Question: We are doing a scheduler for heterogeneous computing.
The tasks can be identified by their deadline and their data-rate and can be regarded as a two dimensional graph. See image:

The rectangle identifies tasks to be scheduled on the GPU, and outside tasks to be scheduled on the CPU.
The problem is we want to efficiently identify the parameters for creating the best rectangle. I.e. the rectangle containing most tasks. A function determining whether or not a dot can be added to the current rectangle can be assumed present.
There can be up to 20.000 (dots) tasks, and the axis can be arbitrary long
Are there any known algorithms / data structures solving this problem?
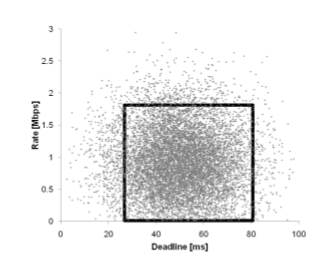
Answer: With the given information, you could do the following:
Start by adding the dot which is closest to the center of gravity of all the dots.
If n dots are already added, select as n+1st dot, the dot which is closest to the current rectangle. Ask your given function, whether this dot can be added.
If so, inflate the rectangle so it contains this dot. Assuming all dots have unique x and y coordinates, it is always possible to add just a single dot to the rectangle.
If not, terminate.
If this is not what you want, give more information.